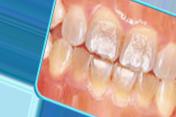
Condition: Tooth Discoloration